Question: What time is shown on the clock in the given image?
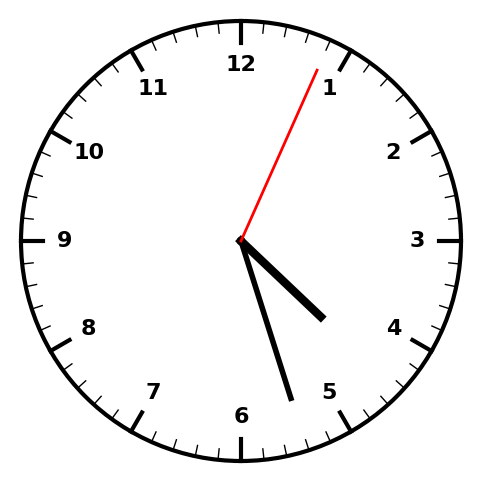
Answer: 04:27:04